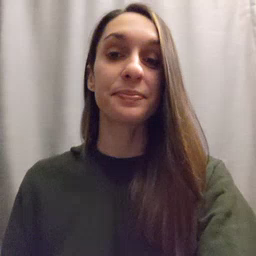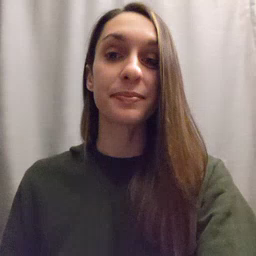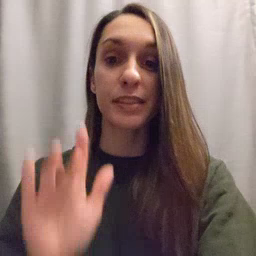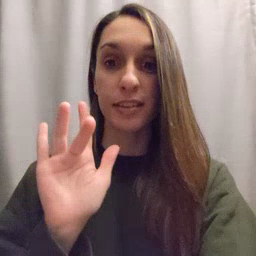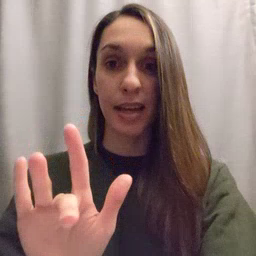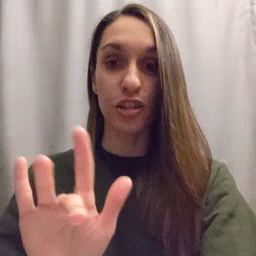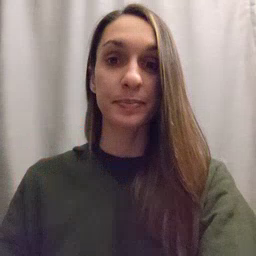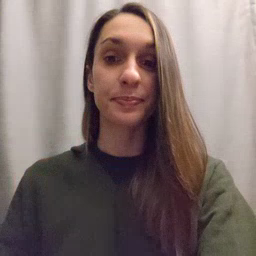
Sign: touch